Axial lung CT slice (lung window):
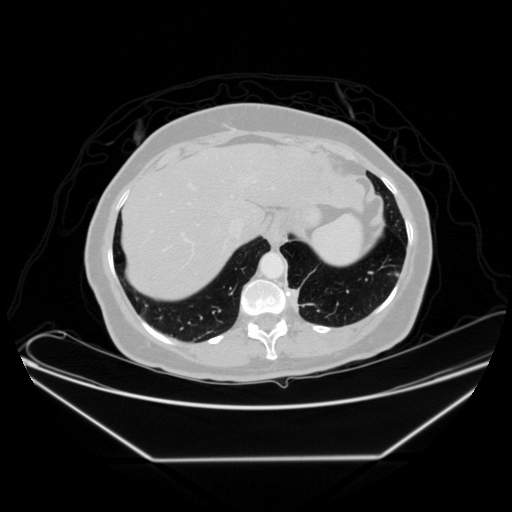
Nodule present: no